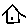
Label: house